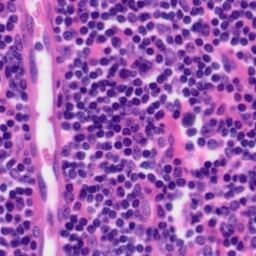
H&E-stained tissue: Tonsil